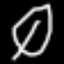
Label: leaf